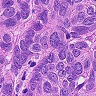
Metastatic tissue present: yes